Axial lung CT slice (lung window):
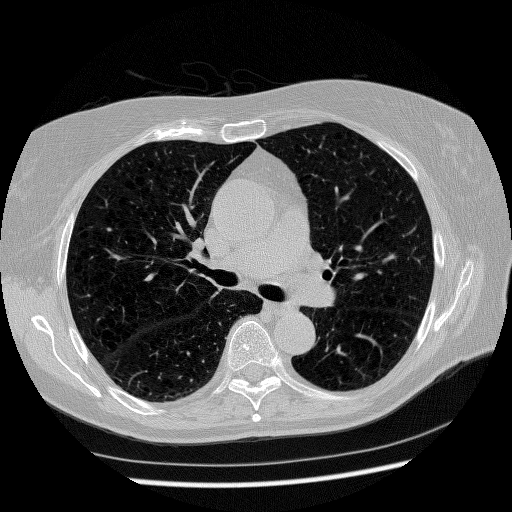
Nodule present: no